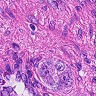
Metastatic tissue present: yes